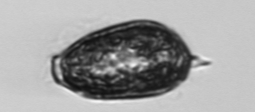
Label: Prorocentrum_micans